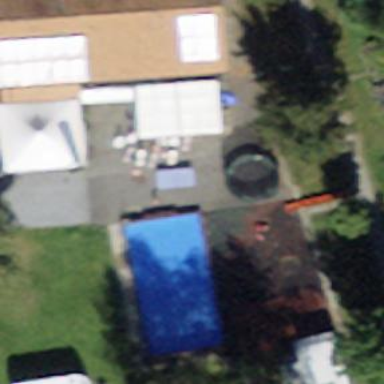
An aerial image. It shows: Swimming pool located in leisure land.